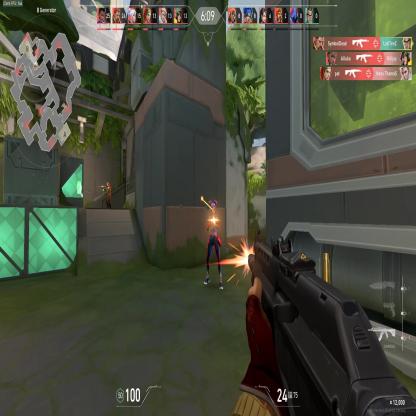
Label: enemy ; enemy